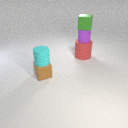
small green rubber cube above large red rubber cylinder